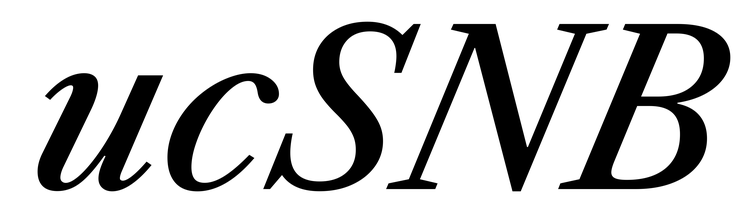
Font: LibreCaslonText-Italic_Medium_Italic